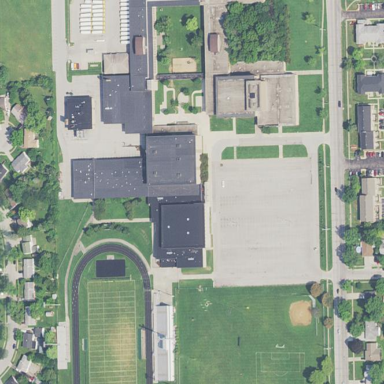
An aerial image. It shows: School.